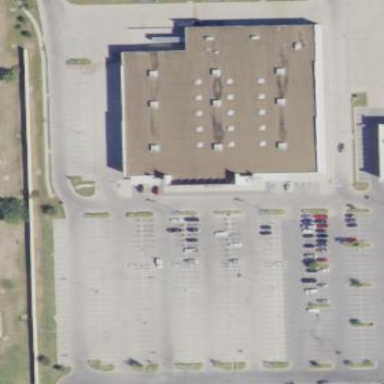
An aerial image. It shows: Building.